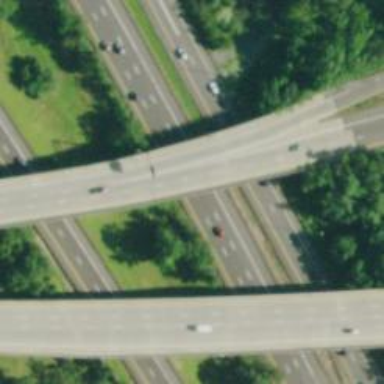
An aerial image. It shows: Urban freeway expressway bridge crossing over the motorway.